Interaction volume radius: 5 \u00c5
Interaction volume height: 15 \u00c5
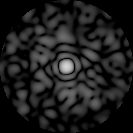
Disorder parameter: 0.8195